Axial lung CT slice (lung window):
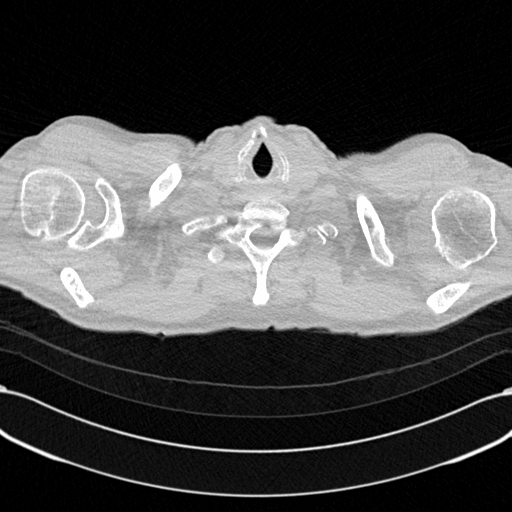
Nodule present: no